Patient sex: M
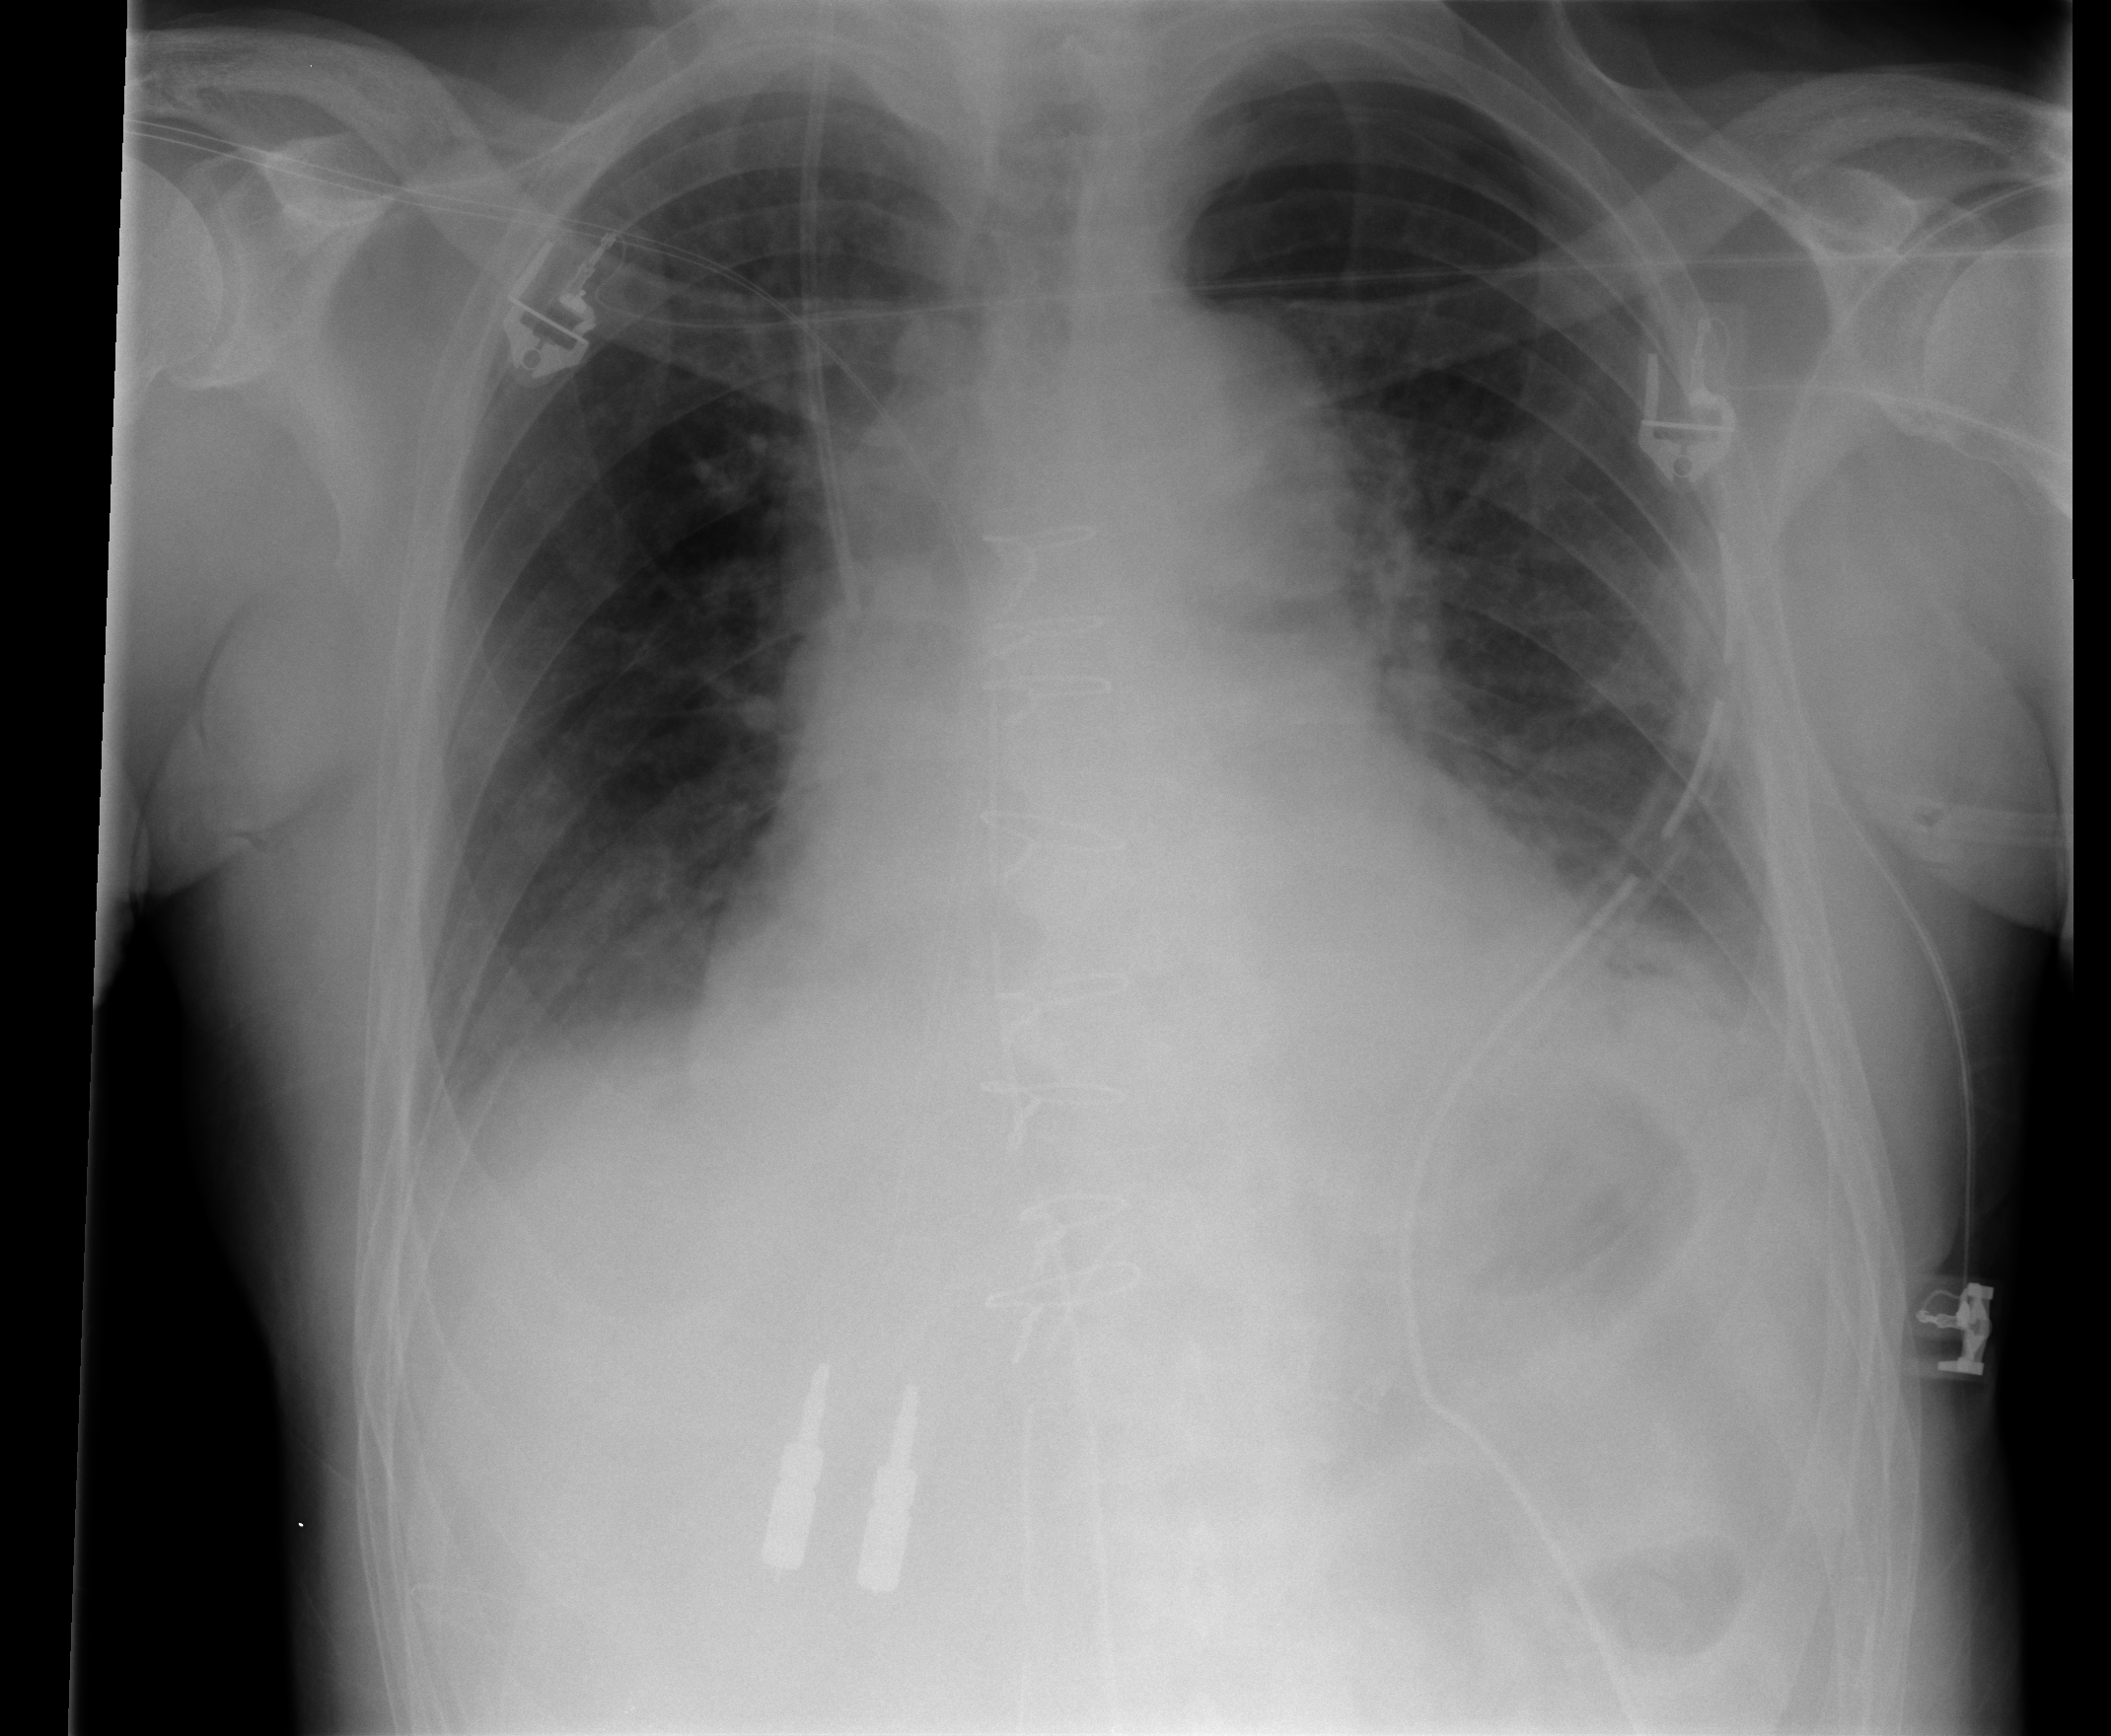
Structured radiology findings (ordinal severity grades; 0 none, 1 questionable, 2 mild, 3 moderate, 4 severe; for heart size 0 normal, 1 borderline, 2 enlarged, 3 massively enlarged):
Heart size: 2
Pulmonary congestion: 1
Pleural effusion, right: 1
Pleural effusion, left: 2
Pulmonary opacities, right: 0
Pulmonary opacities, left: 0
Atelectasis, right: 2
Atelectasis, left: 2